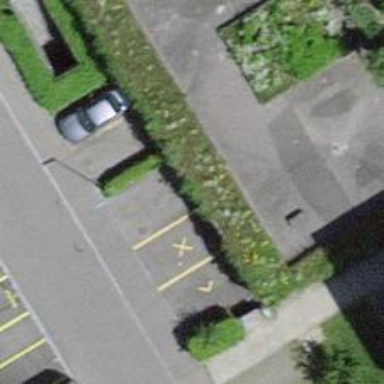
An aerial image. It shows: Parking entrance.